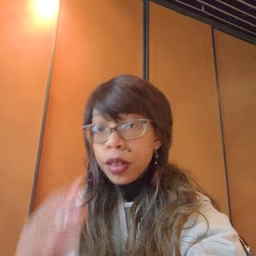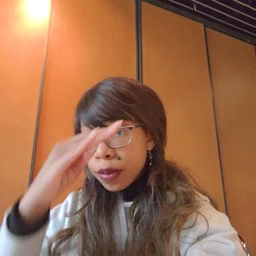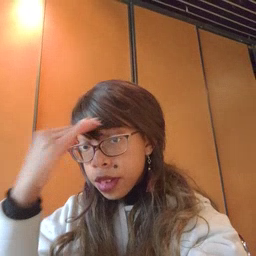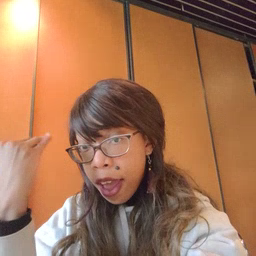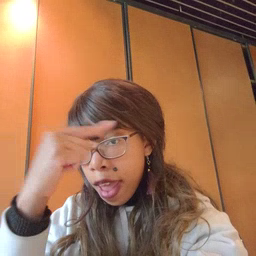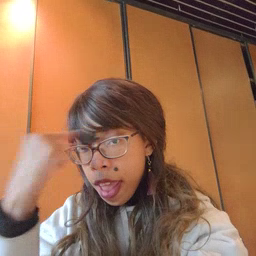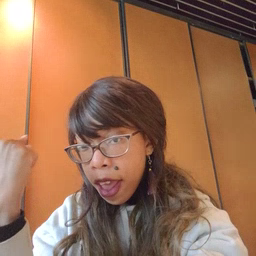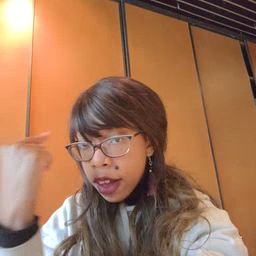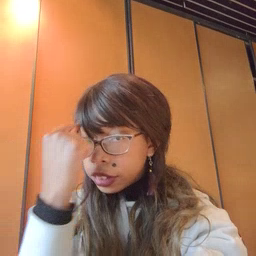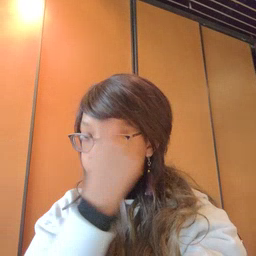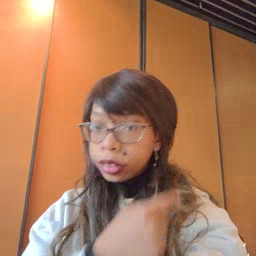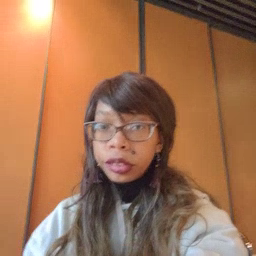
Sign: black